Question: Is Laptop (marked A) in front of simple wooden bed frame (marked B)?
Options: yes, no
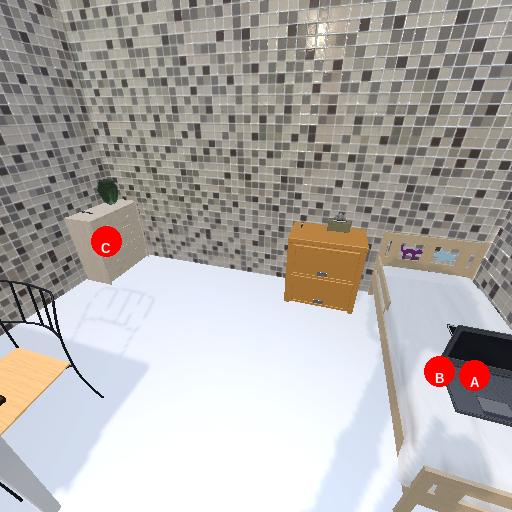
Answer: yes